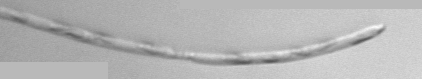
Label: Eucampia_morphytype1